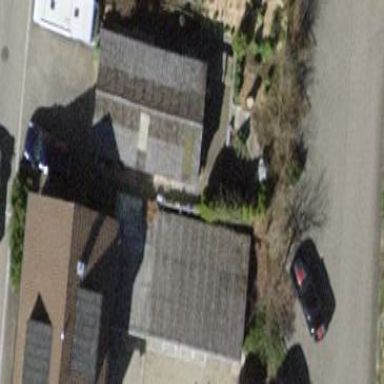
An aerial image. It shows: Flat-roofed garage with eternit roof. The garage serves as motorcycle shop and is painted in OrangeRed color. The roof itself is dimgray.